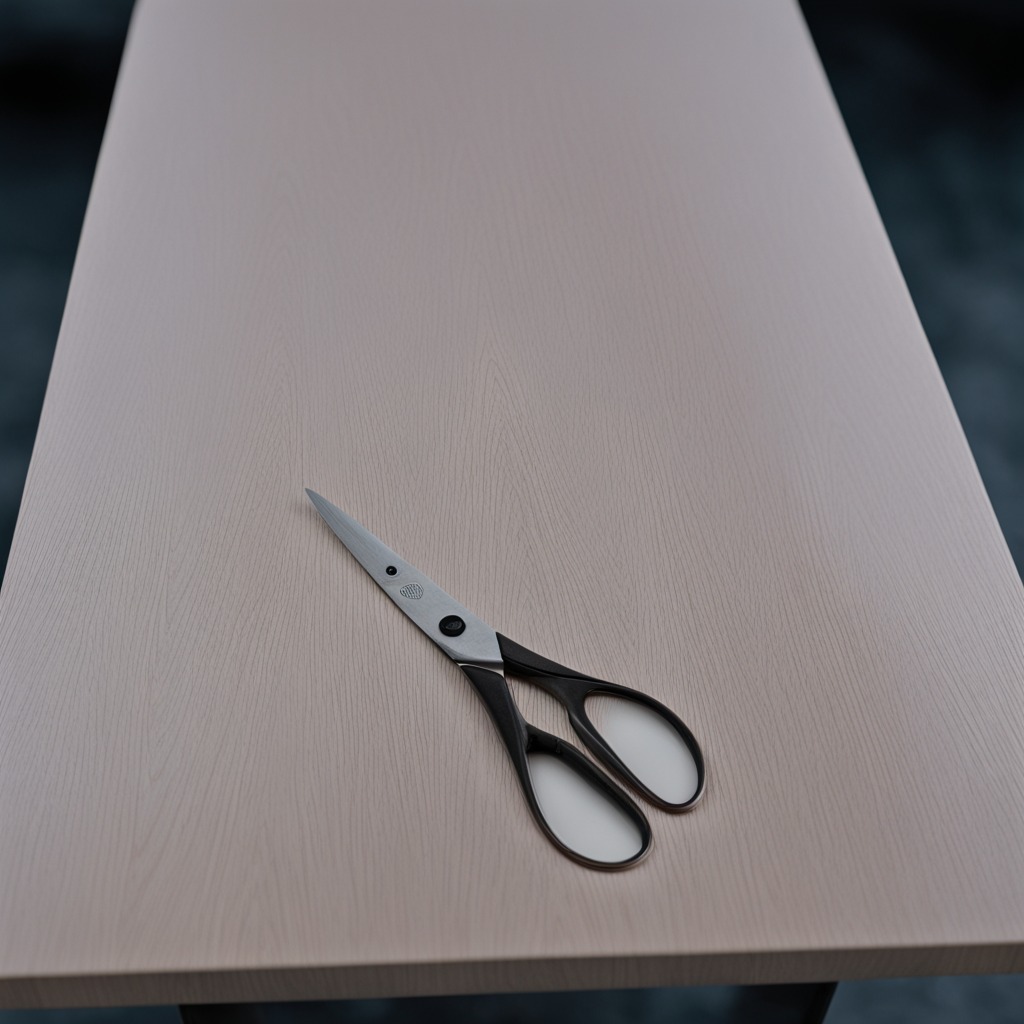
A scissor is lying on the old table.